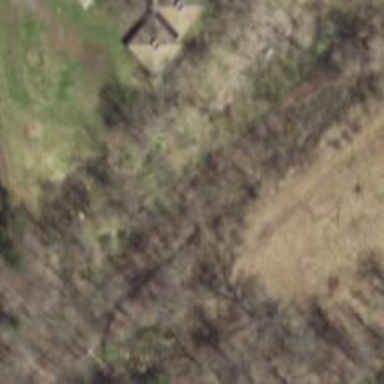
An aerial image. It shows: Abandoned railway.